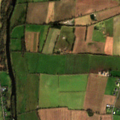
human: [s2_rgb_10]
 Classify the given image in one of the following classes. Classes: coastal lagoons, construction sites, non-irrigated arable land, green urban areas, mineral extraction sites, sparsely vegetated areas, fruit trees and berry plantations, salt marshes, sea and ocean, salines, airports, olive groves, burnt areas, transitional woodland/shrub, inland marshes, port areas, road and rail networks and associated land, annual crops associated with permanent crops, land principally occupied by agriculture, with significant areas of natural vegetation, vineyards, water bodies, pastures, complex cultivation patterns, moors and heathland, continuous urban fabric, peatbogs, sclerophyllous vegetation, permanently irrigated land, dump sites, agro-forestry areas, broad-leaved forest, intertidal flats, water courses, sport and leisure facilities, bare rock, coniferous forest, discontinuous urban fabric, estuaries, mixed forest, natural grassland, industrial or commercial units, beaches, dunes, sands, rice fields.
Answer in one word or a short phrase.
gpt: non-irrigated arable land, pastures